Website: macys
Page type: billing-address
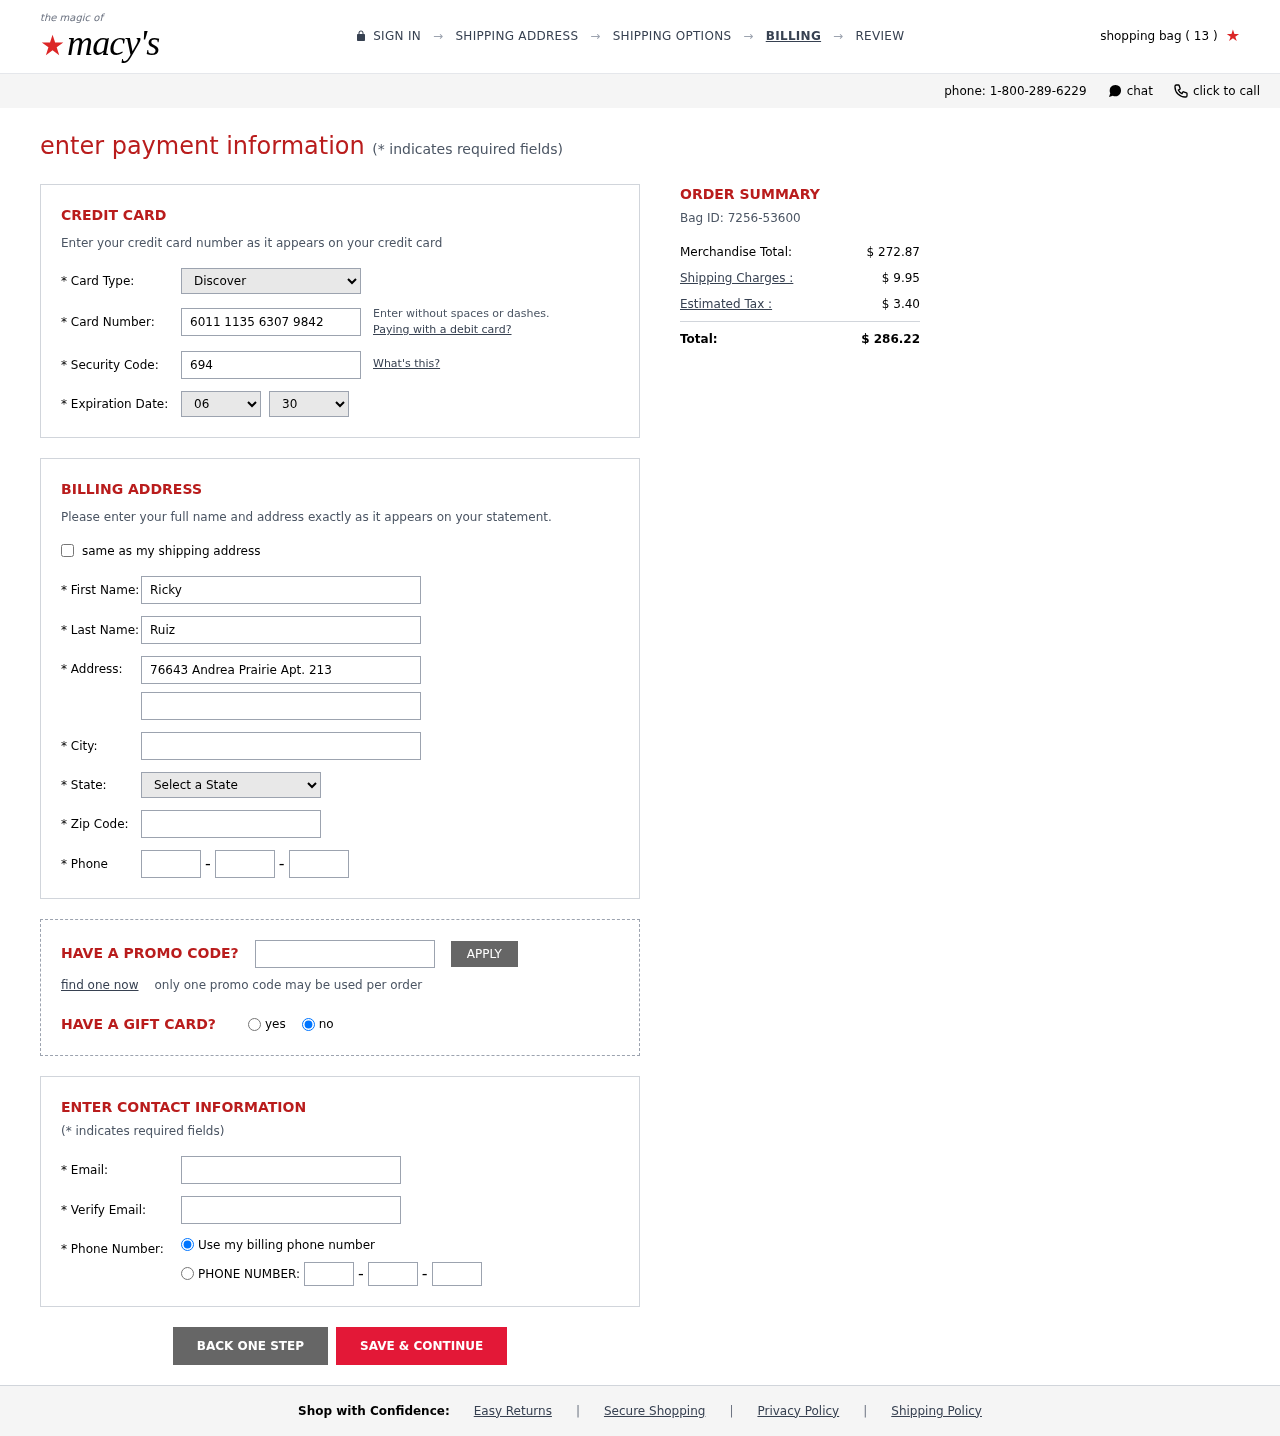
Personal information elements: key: PII_CARD_CVV
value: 694
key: PII_CARD_EXPIRY_MONTH
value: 06
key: PII_CARD_EXPIRY_YEAR
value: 30
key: PII_CARD_NUMBER
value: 6011 1135 6307 9842
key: PII_CARD_TYPE
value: Discover
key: PII_CITY
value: North Lindsay
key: PII_EMAIL
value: ricky.ruiz@yahoo.com
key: PII_FIRSTNAME
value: Ricky
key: PII_LASTNAME
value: Ruiz
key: PII_PHONE_AREA
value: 975
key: PII_PHONE_PREFIX
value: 985
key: PII_PHONE_SUFFIX
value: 8828
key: PII_POSTCODE
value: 52598
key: PII_STATE_ABBR
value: HI
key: PII_STREET
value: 76643 Andrea Prairie Apt. 213
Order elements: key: ORDER_NUM_ITEMS
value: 13
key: ORDER_ID
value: Bag ID: 7256-53600
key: ORDER_SUBTOTAL
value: $ 272.87
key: ORDER_SHIPPING_COST
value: $ 9.95
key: ORDER_TAX
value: $ 3.40
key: ORDER_TOTAL
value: $ 286.22